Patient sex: M
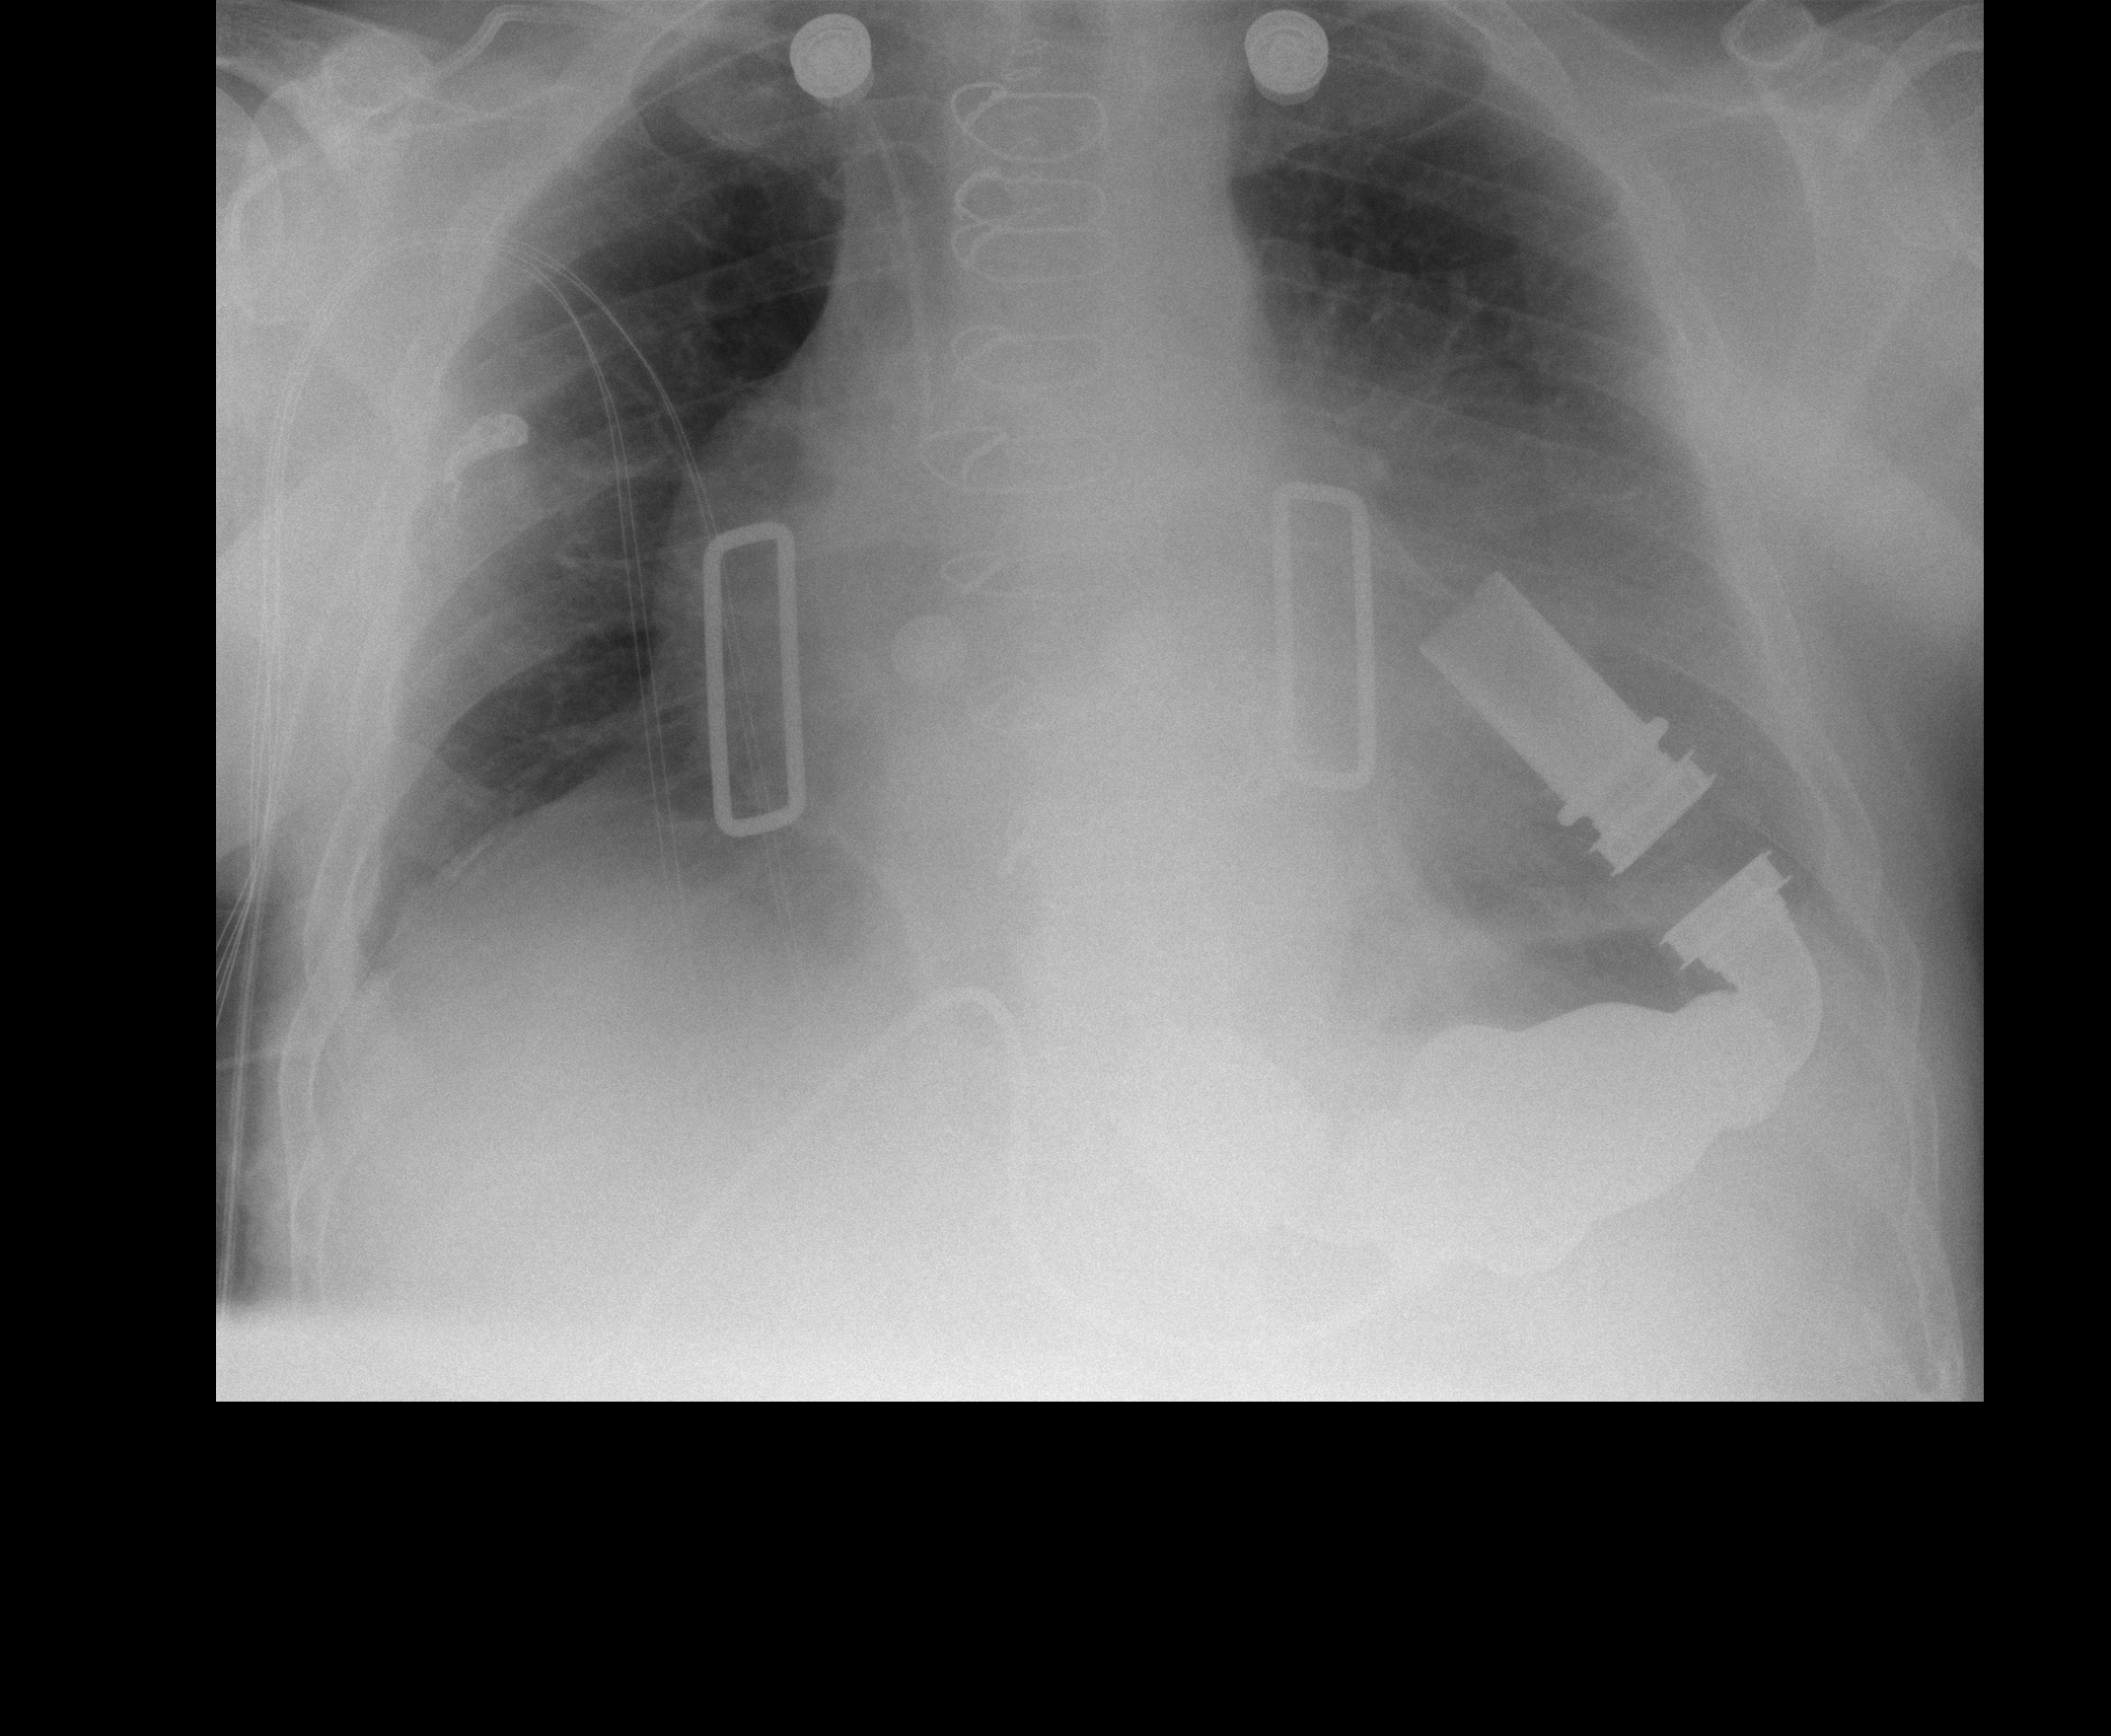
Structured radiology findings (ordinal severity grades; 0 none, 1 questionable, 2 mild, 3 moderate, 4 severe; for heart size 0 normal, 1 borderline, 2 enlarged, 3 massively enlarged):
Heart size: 2
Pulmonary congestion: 0
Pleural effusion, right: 2
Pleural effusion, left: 2
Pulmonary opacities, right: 0
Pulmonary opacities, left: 0
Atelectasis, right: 1
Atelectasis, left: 1